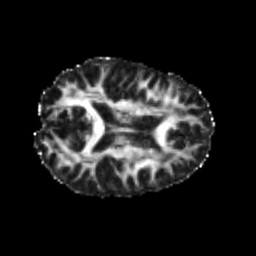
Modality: FA
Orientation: axial
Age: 24
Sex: female
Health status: healthy
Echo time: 0.074 s